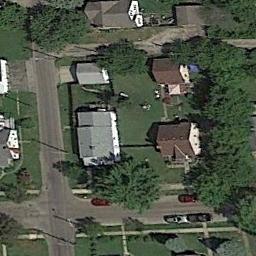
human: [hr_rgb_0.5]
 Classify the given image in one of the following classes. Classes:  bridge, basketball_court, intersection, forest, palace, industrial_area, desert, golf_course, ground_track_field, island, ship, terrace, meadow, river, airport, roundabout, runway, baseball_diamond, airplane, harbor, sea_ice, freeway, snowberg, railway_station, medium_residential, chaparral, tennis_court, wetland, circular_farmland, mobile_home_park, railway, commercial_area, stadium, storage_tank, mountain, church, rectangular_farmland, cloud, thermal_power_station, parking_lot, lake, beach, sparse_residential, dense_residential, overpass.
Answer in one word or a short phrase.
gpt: medium_residential